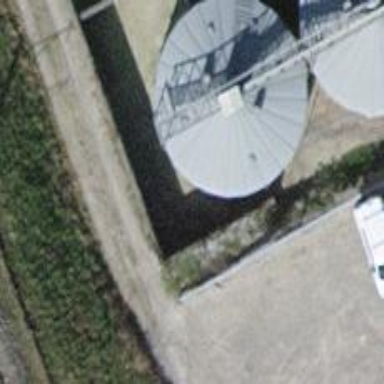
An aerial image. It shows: Silo building.